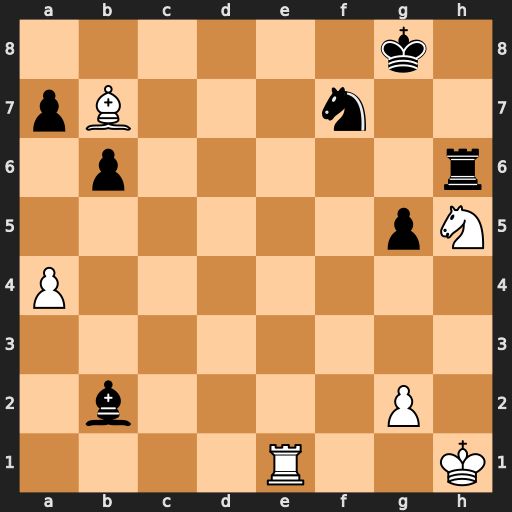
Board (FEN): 6k1/pB3n2/1p5r/6pN/P7/8/1b4P1/4R2K
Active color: w
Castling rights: -
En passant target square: -
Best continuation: Re8+ Kh7 Be4+